Field crop: tomato
Growth stage: 1
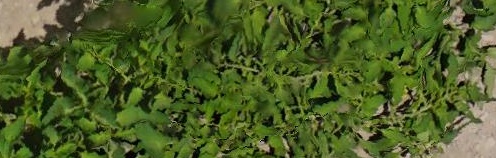
Species: tomato